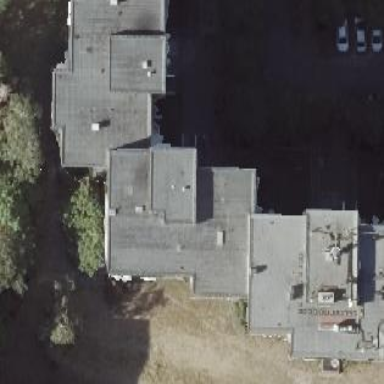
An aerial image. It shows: Flat-roofed apartment building.